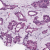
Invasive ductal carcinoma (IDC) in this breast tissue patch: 1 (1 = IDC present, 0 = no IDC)